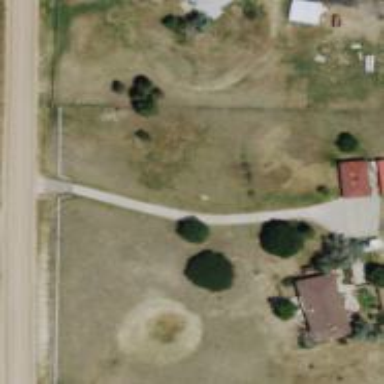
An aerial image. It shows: Driveway.